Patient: sex F, age 54
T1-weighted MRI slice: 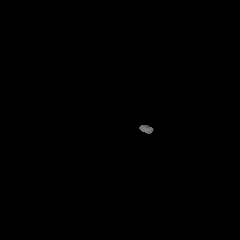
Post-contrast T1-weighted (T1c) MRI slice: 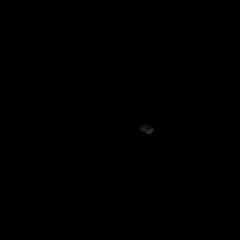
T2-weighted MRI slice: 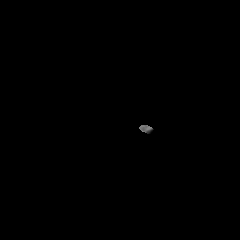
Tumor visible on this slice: no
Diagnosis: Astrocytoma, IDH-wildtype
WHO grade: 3